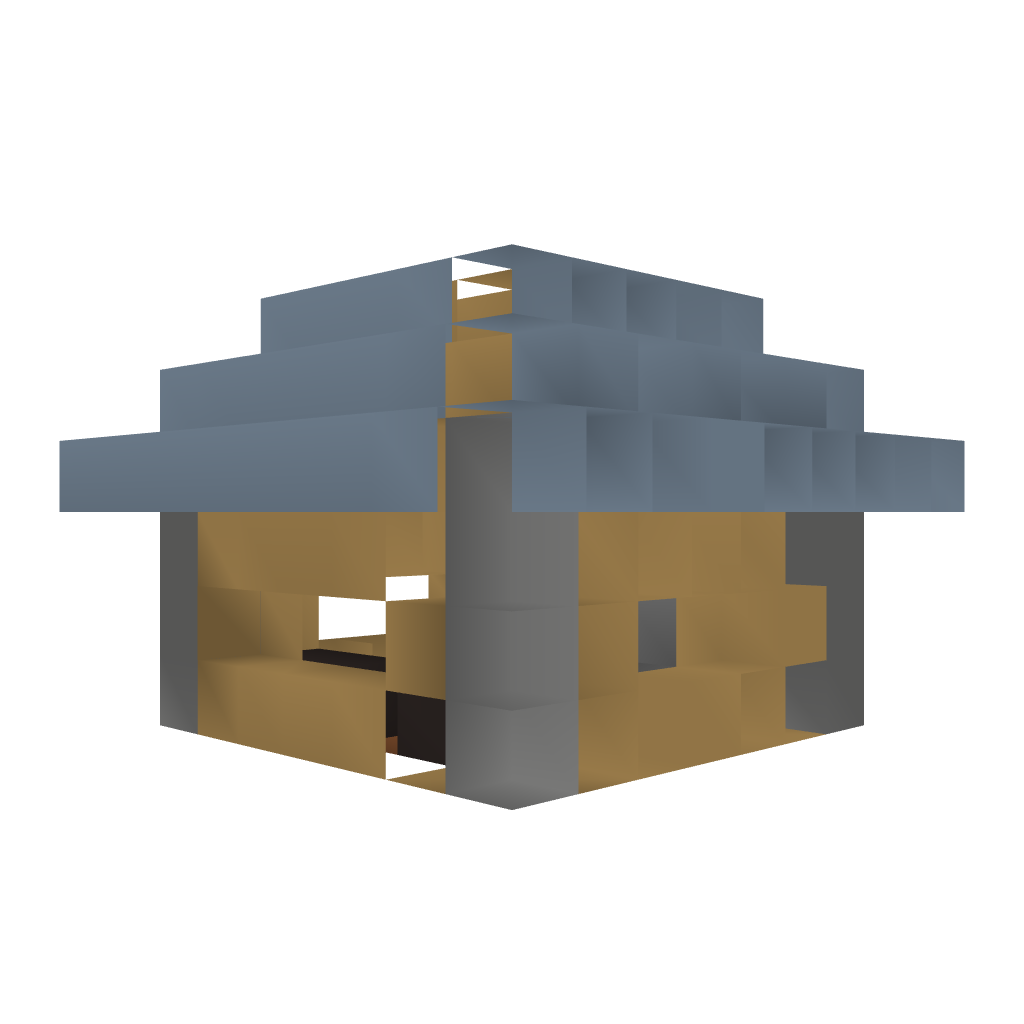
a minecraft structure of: Simple small house